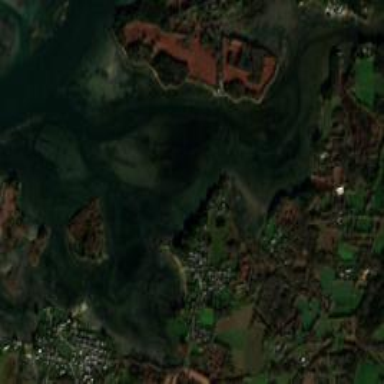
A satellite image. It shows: Beautiful bay with natural surroundings.